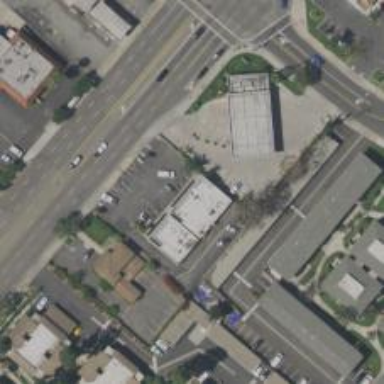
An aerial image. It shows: Convenience shop.